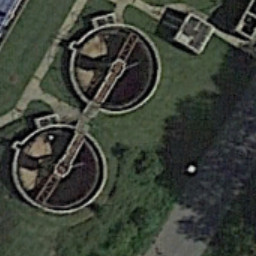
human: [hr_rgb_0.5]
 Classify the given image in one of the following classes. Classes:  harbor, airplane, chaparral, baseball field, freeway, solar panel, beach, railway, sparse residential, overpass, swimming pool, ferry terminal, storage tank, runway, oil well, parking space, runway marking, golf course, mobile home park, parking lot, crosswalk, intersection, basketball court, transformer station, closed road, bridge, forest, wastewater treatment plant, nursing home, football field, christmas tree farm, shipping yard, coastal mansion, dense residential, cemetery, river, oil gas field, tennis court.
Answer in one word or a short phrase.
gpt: wastewater treatment plant